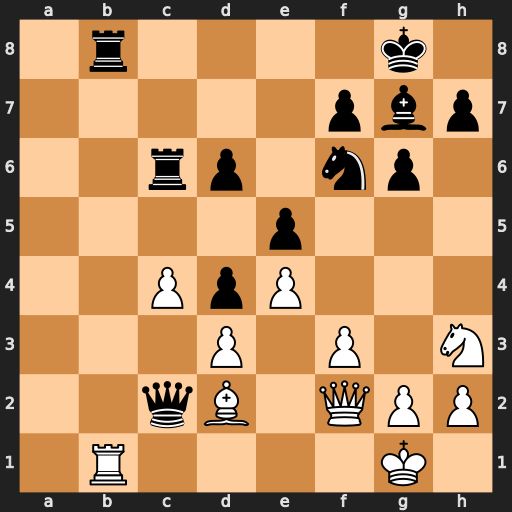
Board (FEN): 1r4k1/5pbp/2rp1np1/4p3/2PpP3/3P1P1N/2qB1QPP/1R4K1
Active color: w
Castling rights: -
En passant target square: -
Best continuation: Rxb8+ Bf8 Rxf8+ Kxf8 Bh6+